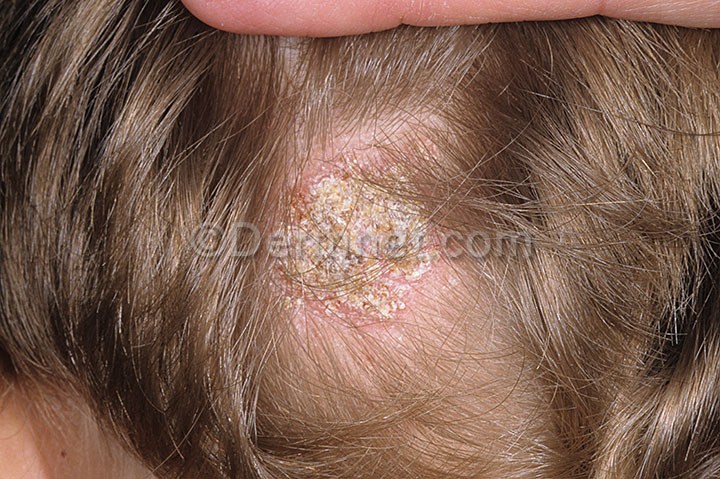
Disease: Tinea Ringworm Candidiasis and other Fungal Infections